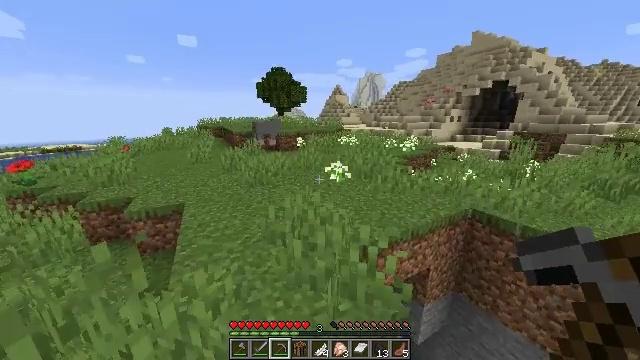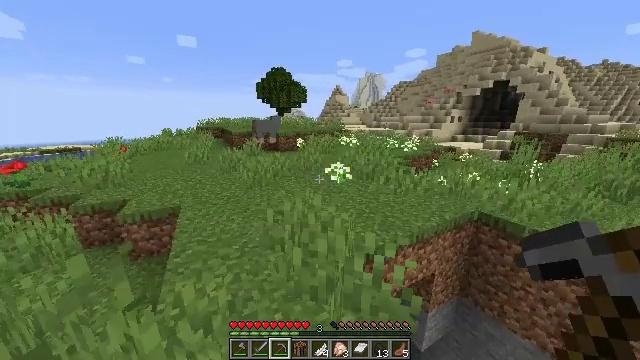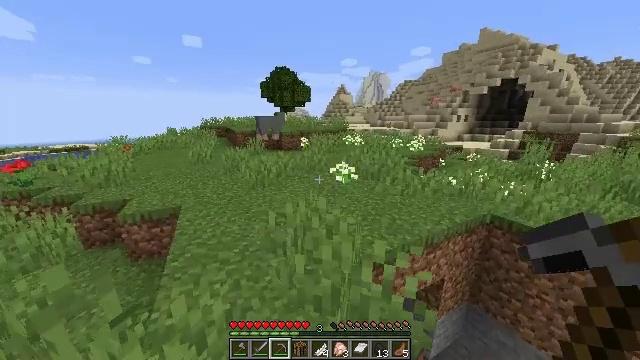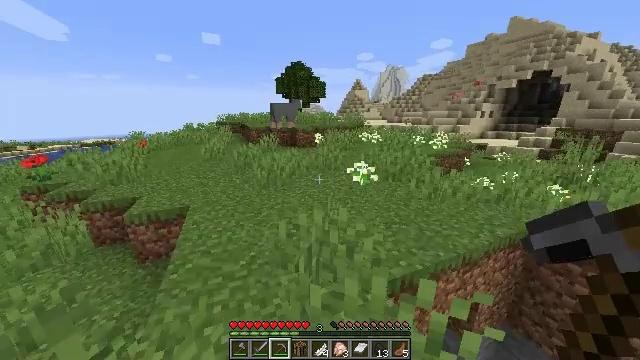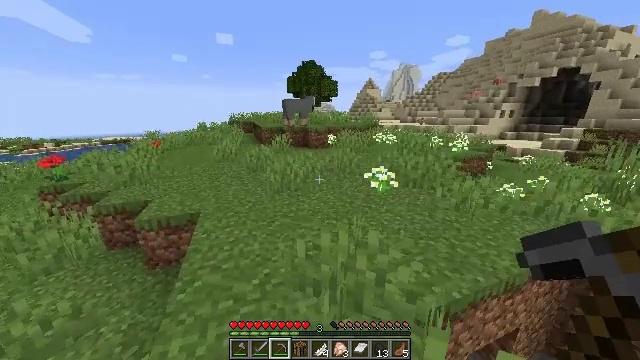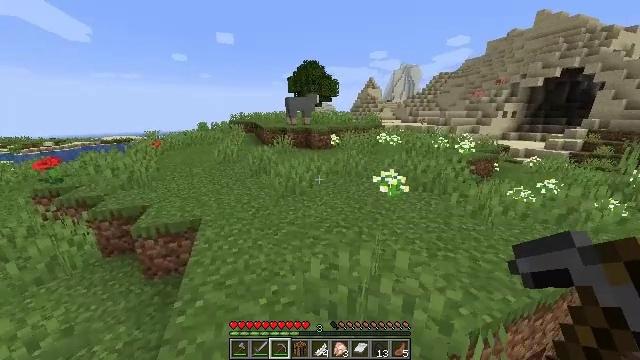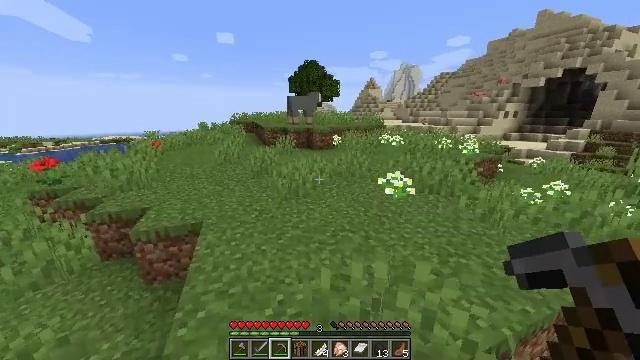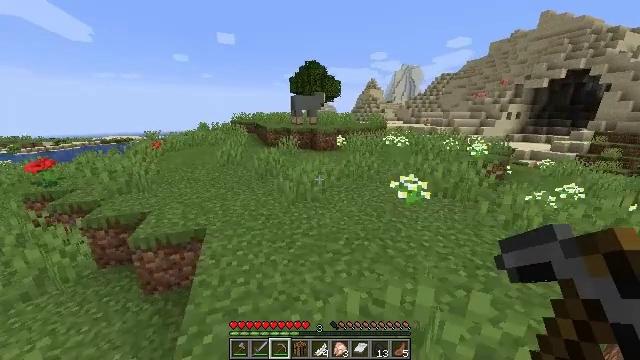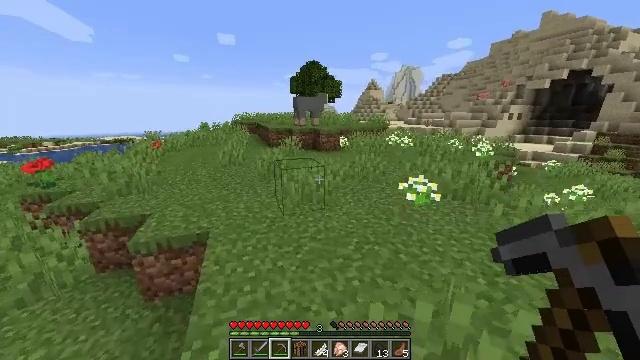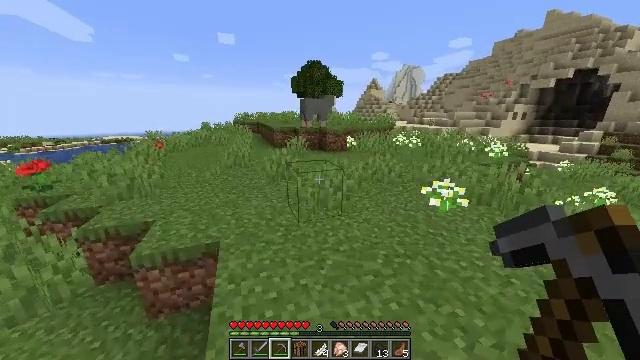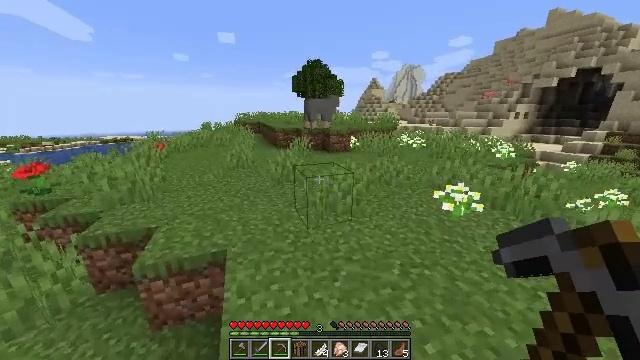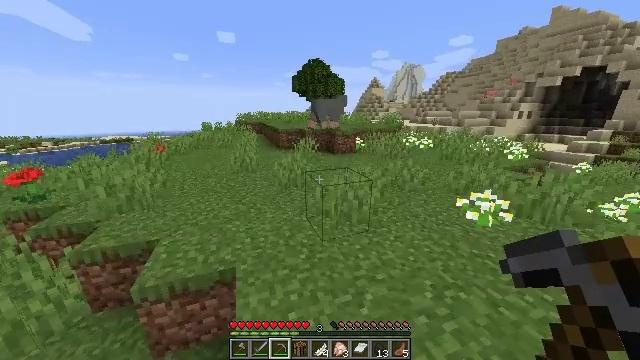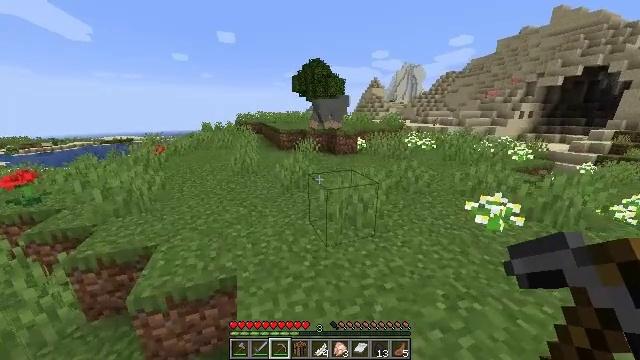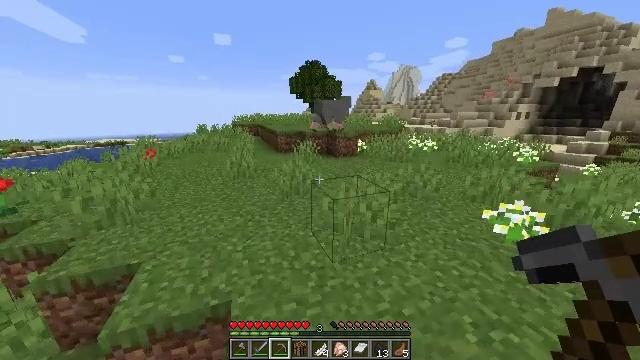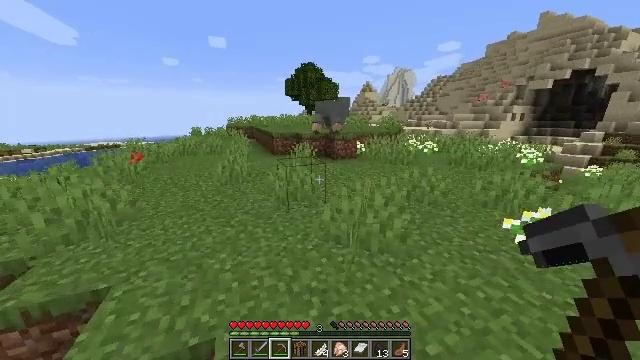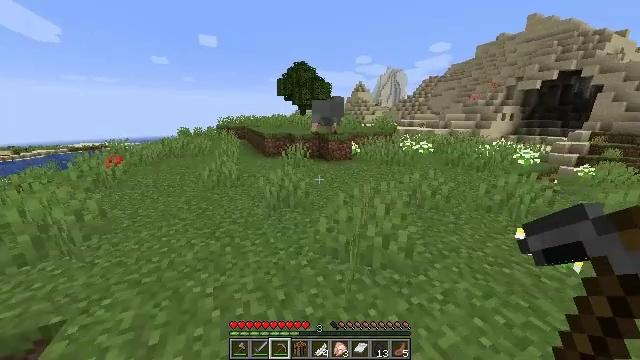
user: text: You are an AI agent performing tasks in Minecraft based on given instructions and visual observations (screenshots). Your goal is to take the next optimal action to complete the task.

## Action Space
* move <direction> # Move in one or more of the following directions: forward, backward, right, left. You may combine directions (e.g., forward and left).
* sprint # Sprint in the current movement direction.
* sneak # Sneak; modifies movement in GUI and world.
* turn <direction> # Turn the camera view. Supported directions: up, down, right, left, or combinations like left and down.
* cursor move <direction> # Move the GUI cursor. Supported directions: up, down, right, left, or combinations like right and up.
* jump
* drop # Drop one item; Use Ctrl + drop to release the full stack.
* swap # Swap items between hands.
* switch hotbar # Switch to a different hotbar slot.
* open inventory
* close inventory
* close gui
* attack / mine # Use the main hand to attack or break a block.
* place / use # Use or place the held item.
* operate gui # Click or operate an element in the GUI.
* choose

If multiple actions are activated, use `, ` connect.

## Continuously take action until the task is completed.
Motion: motion action
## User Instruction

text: Kill the rabbit.
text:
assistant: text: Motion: move forward
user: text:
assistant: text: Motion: move forward, turn left
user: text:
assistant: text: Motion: move forward and move left, turn left
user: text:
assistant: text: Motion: move forward and move left, turn left
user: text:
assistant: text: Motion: move forward and move left
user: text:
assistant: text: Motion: move forward and move left
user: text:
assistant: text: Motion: move forward and move left
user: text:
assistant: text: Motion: move forward and move left
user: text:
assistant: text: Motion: move forward and move left
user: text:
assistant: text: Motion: move forward and move left
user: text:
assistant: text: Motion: move forward
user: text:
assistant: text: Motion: move forward
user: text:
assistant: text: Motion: move forward
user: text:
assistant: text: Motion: move forward, turn right
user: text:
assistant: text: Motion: move forward, turn right
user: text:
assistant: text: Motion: move forward, turn right
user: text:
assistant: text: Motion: move forward, turn right
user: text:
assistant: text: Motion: move forward, turn right
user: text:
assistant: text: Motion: move forward, turn right
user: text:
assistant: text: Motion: move forward, turn right
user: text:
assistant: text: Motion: move forward
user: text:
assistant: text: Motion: move forward
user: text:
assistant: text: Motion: move forward
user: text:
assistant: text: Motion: move forward
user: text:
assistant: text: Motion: move forward
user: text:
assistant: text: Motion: move forward
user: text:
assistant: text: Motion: move forward
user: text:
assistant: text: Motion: move forward
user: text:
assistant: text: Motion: move forward, turn right
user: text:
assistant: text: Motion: move forward, turn right and down